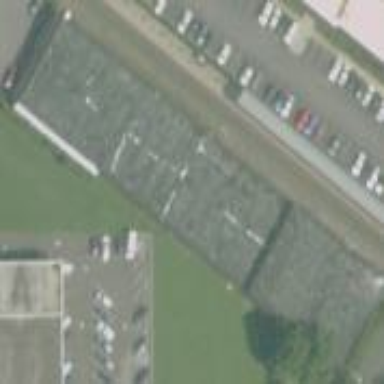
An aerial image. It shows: Building with furniture shop.